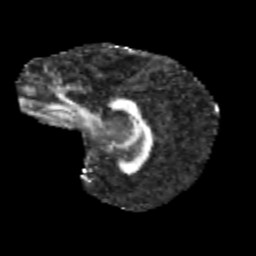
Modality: FA
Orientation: sagittal
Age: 13
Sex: male
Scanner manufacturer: siemens
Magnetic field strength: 3 T
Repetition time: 3.8 s
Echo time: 0.07 s